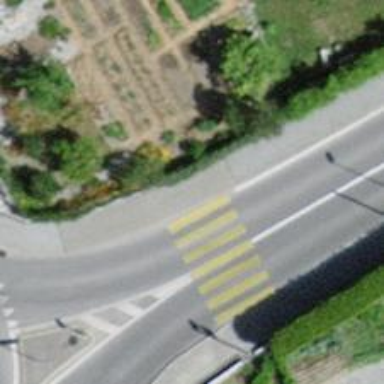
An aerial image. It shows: Sidewalk.